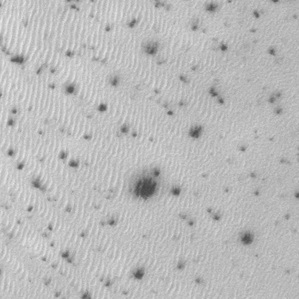
Label: frost